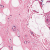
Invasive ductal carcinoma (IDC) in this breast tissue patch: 0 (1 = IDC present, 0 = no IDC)